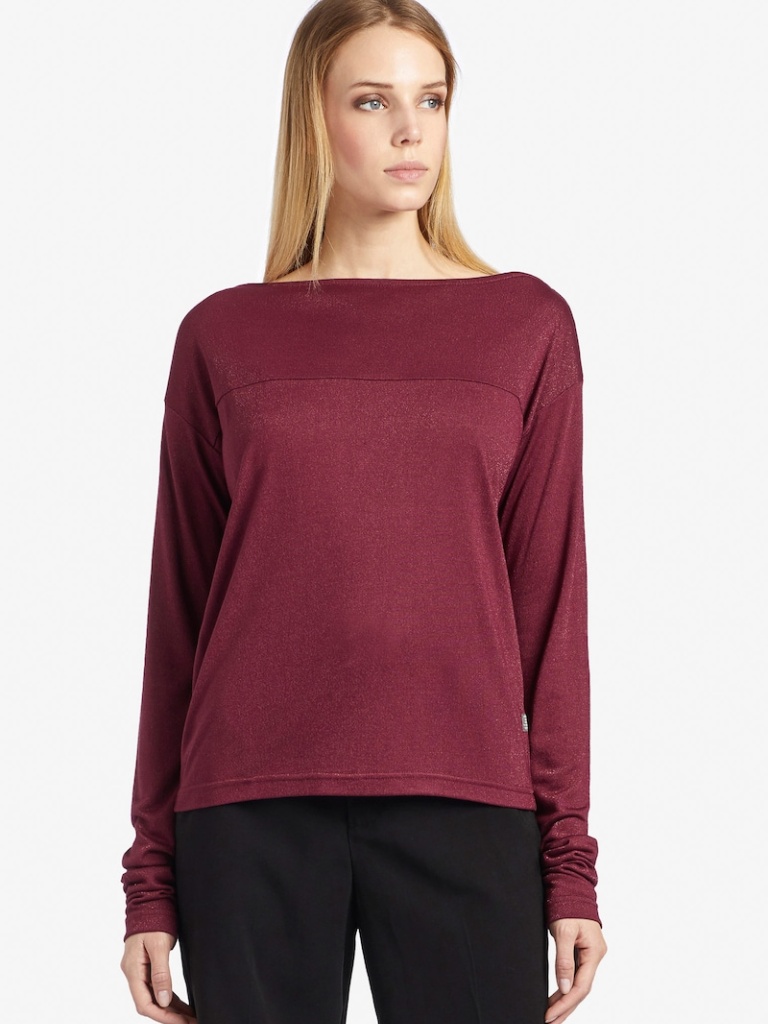
knit relaxed a long-sleeved with the sleeves down hip length Untucked boat sweater